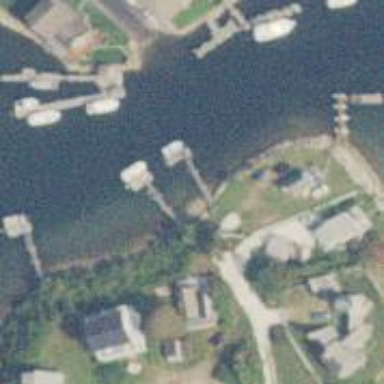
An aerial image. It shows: Man-made pier.